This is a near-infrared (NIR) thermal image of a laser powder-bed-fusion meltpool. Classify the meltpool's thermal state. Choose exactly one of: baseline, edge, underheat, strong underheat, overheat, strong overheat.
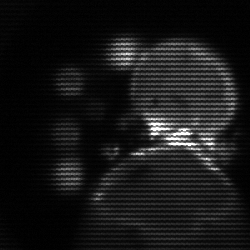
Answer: edge